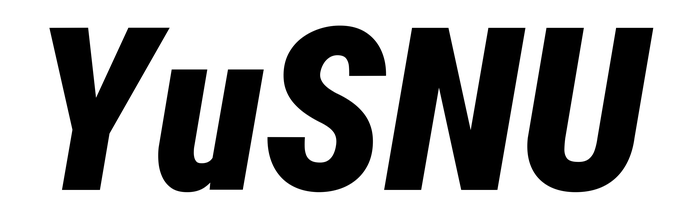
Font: Roboto-Italic_Condensed_Black_Italic